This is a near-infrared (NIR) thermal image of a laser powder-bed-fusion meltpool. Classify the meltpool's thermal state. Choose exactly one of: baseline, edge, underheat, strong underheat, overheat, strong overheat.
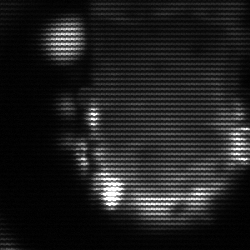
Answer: baseline